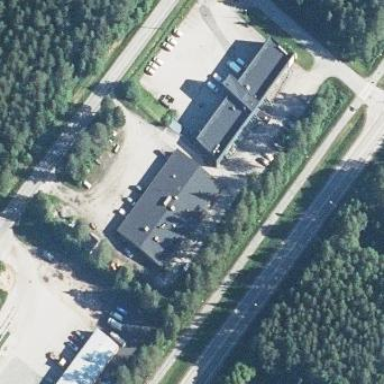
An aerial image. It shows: Commercial building.